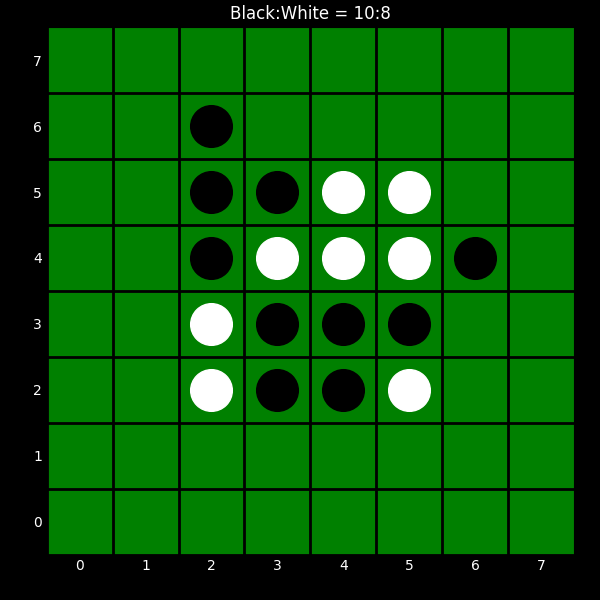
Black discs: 10
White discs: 8